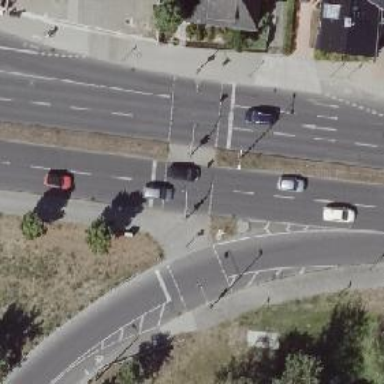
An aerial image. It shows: Road with traffic signals controlling the flow of traffic.